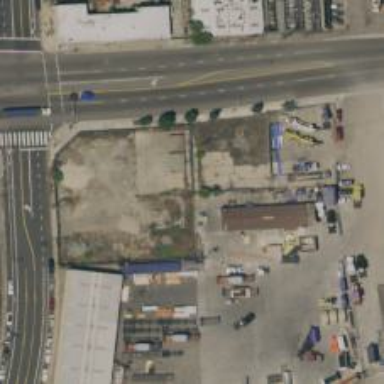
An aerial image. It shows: Blocked service alley.